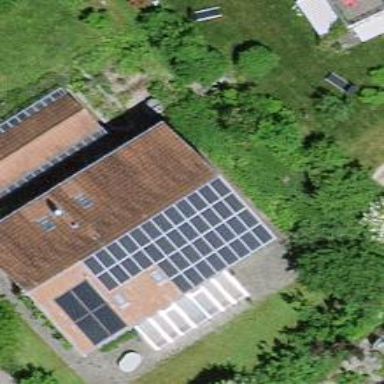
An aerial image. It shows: Solar photovoltaic panel generator on roof of building.